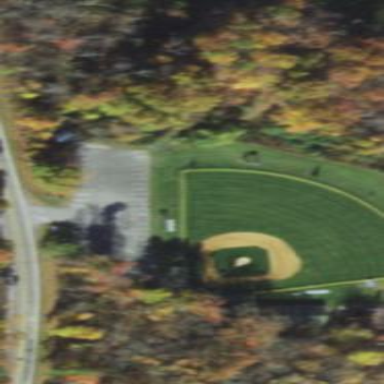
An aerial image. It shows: Baseball pitch for leisure land activities.